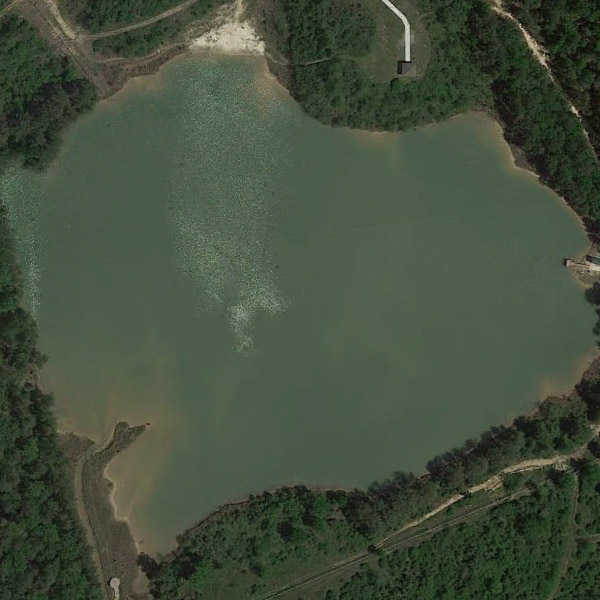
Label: Pond